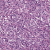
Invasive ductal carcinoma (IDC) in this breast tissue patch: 1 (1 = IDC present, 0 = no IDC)